Question: I have some data about users such as first name, last name, and email. Now I am trying to view it on the browser. But its ordering number is totally odd.
My Template Code
'''
<!DOCTYPE html>
{% load static %}
<html lang="en" dir="ltr">
<head>
<meta charset="utf-8">
<title>User List</title>
<link rel="stylesheet" href="{% static "css/mystyle.css" %}">
<link rel="stylesheet" href="https://stackpath.bootstrapcdn.com/bootstrap/4.5.0/css/bootstrap.min.css" integrity="sha384-9aIt2nRpC12Uk9gS9baDl411NQApFmC26EwAOH8WgZl5MYYxFfc+NcPb1dKGj7Sk" crossorigin="anonymous">
</head>
<body>
<div class="container">
<h1> Here is yours users: </h1>
{% if user_info %}
<ol>
{% for user in user_info %}
<li>{{ user.first_name }}</li>
<ul>
<li>First Name: {{ user.first_name }}</li>
<li>Last Name: {{ user.last_name }}</li>
<li>Email: {{ user.email }}</li>
</ul>
{% endfor %}
</ol>
{% endif %}
</div>
</body>
</html>
'''
My View Code
'''
def userlist(request):
user_info = UserInfo.objects.all()
content = {
"user_info":user_info,
}
print("User List")
return render(request, "practiceApp/user-list.html", context=content)
'''
And My Browser:

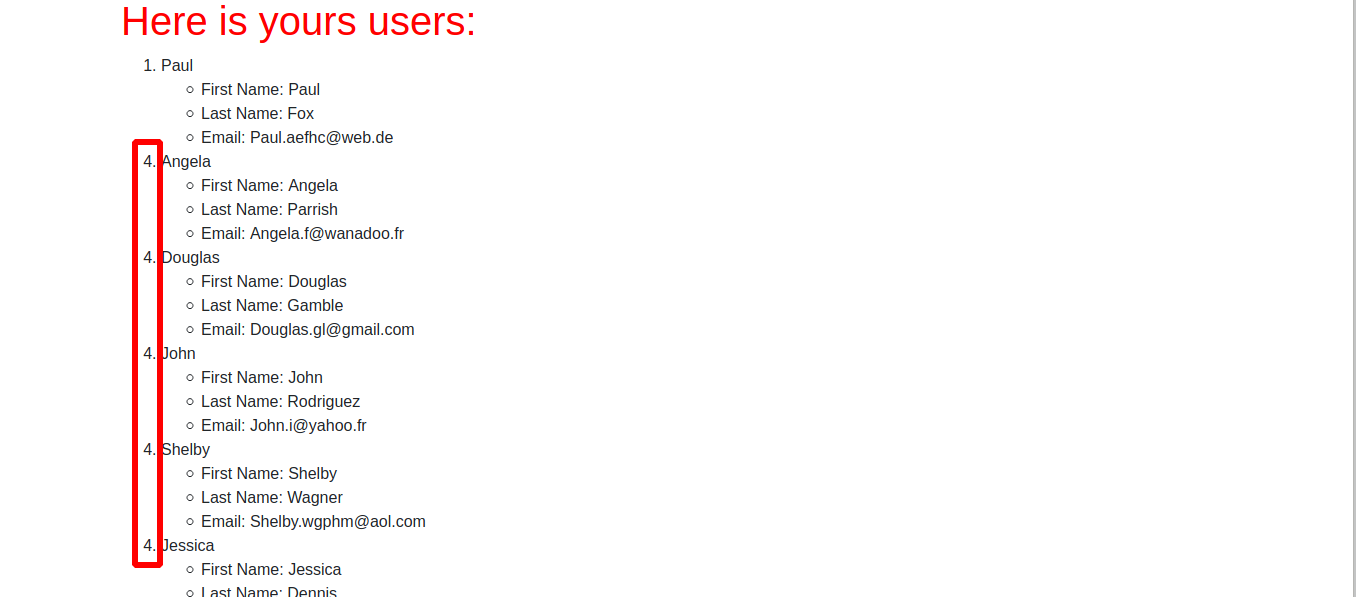
Answer: try this:
'''
<ol>
{% for user in user_info %}
<li>{{ user.first_name }}
<ul>
<li>First Name: {{ user.first_name }}</li>
<li>Last Name: {{ user.last_name }}</li>
<li>Email: {{ user.email }}</li>
</ul>
</li>
{% endfor %}
</ol>
'''